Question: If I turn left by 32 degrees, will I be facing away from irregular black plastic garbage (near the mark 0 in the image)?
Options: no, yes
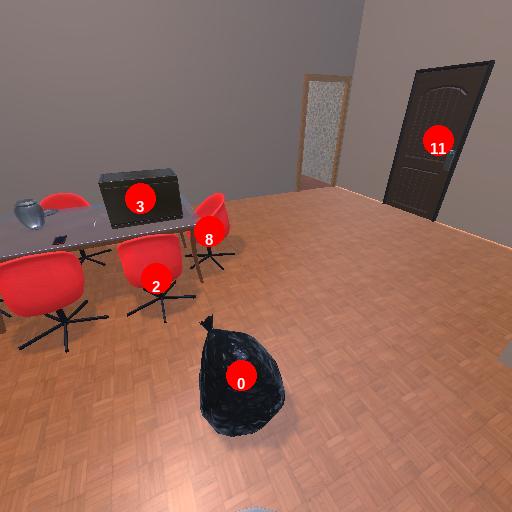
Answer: no